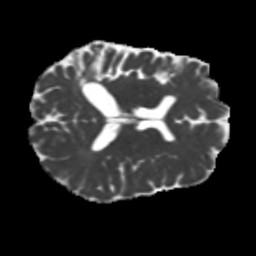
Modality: MD
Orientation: axial
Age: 42
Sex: male
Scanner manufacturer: siemens
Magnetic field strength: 3 T
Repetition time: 5.25 s
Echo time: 0.08 s